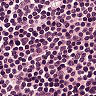
Metastatic tissue present: no